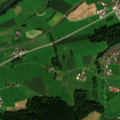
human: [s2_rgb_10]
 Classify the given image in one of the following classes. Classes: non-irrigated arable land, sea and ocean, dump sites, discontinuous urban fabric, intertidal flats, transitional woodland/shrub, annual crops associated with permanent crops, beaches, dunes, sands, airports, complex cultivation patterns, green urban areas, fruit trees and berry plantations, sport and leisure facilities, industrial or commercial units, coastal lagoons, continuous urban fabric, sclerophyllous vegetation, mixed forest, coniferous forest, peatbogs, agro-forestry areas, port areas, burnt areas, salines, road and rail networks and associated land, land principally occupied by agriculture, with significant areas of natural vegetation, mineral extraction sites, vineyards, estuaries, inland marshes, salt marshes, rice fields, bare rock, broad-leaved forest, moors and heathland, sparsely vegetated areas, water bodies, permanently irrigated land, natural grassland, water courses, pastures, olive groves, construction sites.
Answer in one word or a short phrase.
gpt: discontinuous urban fabric, non-irrigated arable land, complex cultivation patterns, mixed forest